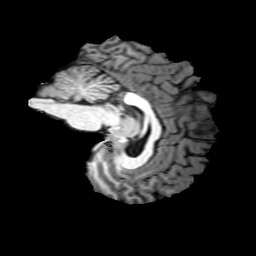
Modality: T1w
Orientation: sagittal
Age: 26
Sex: male
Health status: ill